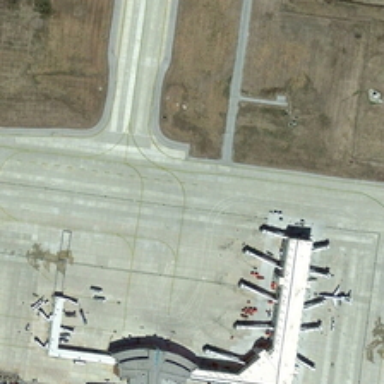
A large number of cars parked near the airport plains .